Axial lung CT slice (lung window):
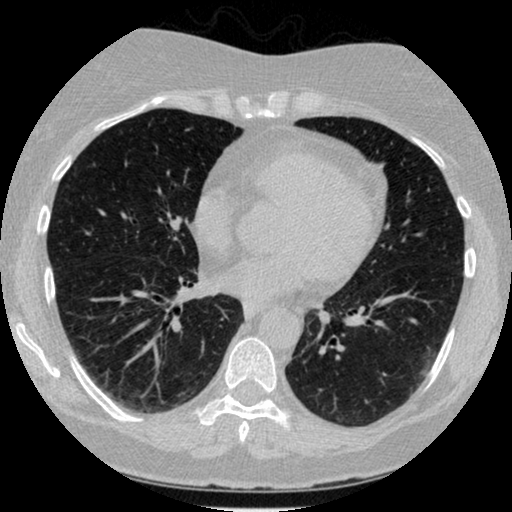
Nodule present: no